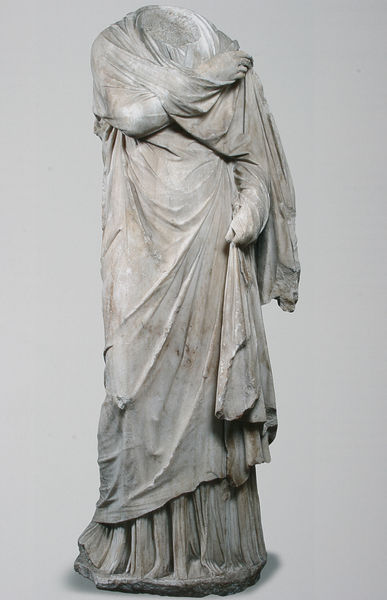
Titel: Restaurierte antike Statue,
Typus: "Kleine Herkulanerin"
Künstler: Römischer Bildhauer
Standort: Venedig
Institution: Pinacoteca Civica
Schlagwörter: hand, kopf, körper, schatten, umhang, brust, finger, frau, grau, kleid, licht, marmor, tuch, rock, arm, arme, falten, halten, kleidung, stein, hände, figur, gewand, mantel, standfigur, stehend, stoff, saum, gotik, rosa, schulter, schultern, skulptur, statue, bein, falte, weiblich, draperie, tiefe, bildhauerei, faltenwurf, kontrapost, plastik, ellenbogen, knie, raffung, foto, fotografie, photographie, antike, torso, groß, greifen, göttin, rom, photo, fragment, römer, farbfoto, antik, toga, griechenland, venus, gerafft, gips, klassik, aufnahme, kopflos, römisch, standbild, klassisch, bildhauer, abguss, verhüllung, unvollständig, beschädigt, fra, relikt, ohne kopf, unbemalt, corpus, raffen, ponderation, kellerfalte, schüsselfalte, greichenland, tosrso, chiton, sntikisch, frau ohne kopf